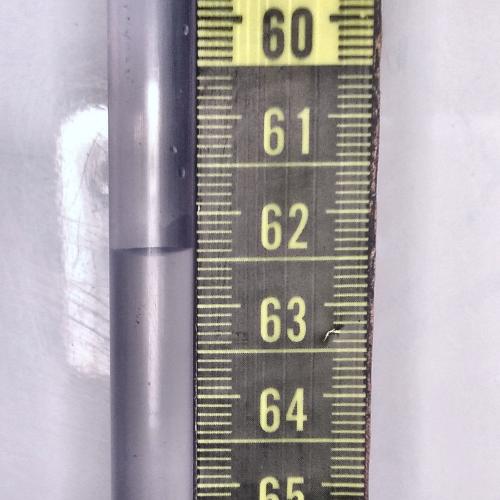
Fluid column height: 62.4 cm